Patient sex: M
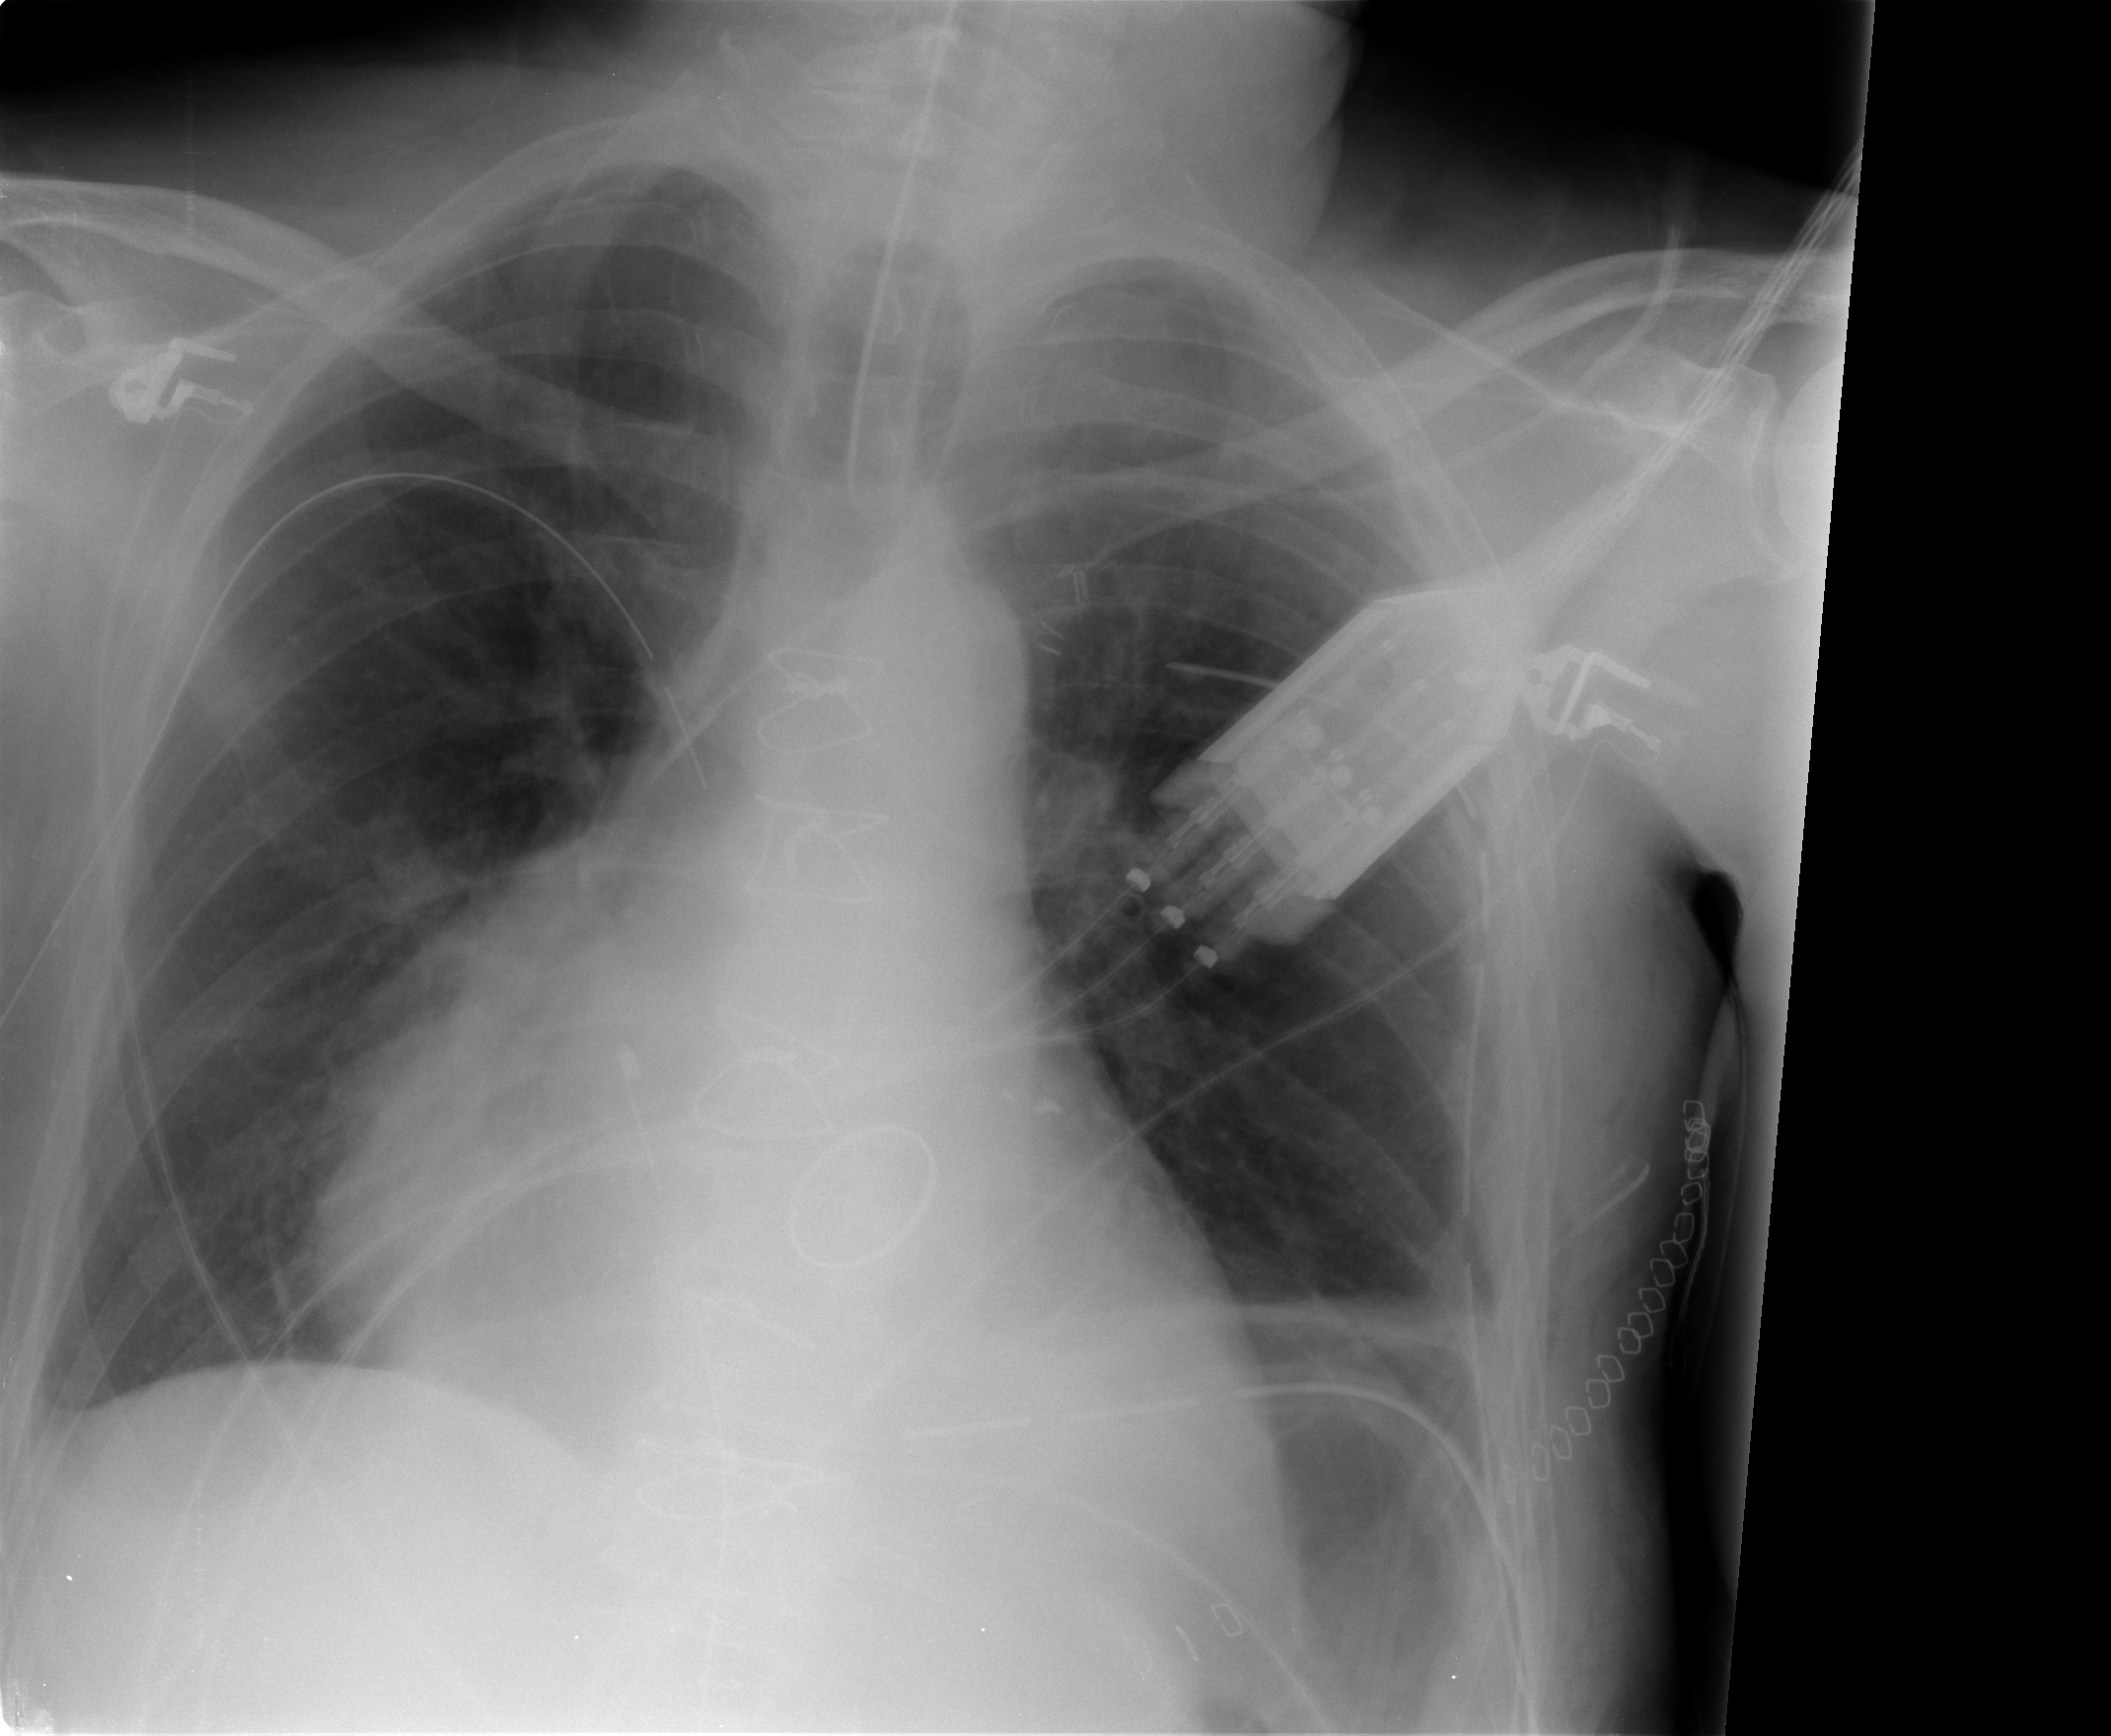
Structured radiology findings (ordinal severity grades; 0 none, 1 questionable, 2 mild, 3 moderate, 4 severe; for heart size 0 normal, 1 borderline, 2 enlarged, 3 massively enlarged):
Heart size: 3
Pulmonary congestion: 1
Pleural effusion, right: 0
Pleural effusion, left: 1
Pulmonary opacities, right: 0
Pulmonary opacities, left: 0
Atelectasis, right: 0
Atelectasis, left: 2